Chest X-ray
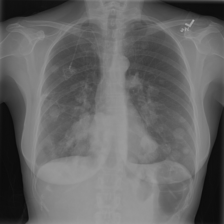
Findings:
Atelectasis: negative
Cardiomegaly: negative
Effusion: negative
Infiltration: negative
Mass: positive
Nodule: negative
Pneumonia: negative
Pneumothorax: negative
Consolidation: negative
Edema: negative
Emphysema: negative
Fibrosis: negative
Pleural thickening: negative
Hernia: negative